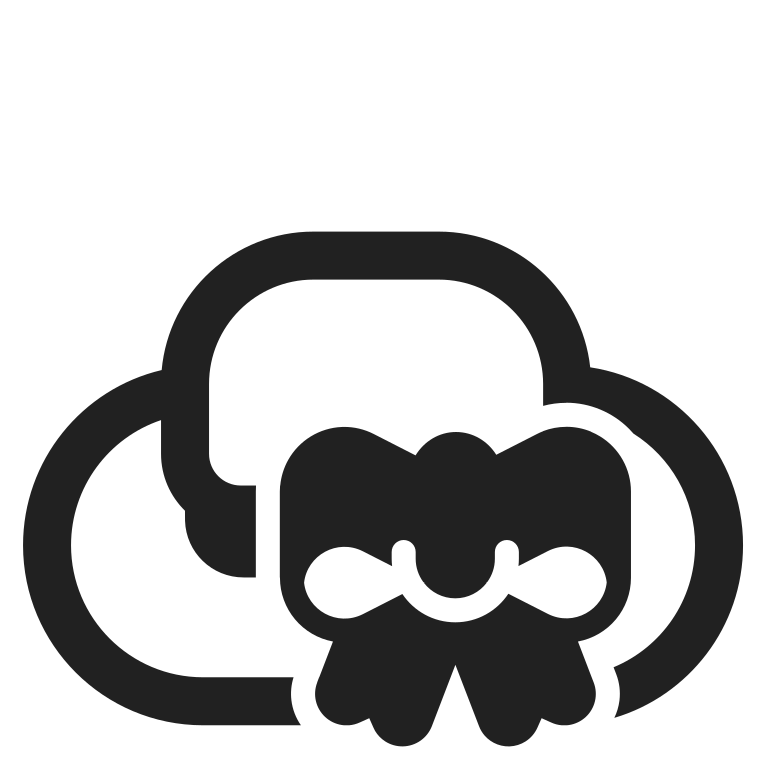
womans hat high contrast